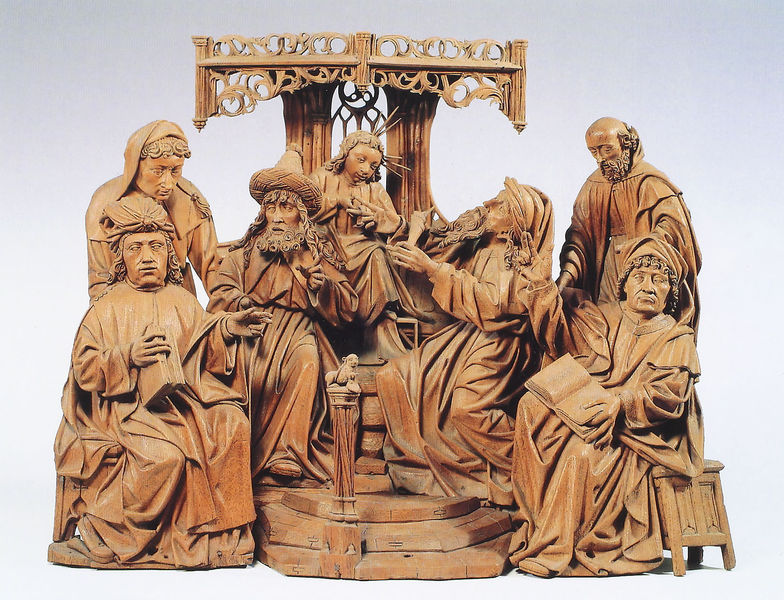
Titel: Relief Christus als Zwölfjähriger im Tempel
Künstler: Henrick Douwerman
Standort: Kalkar, Nikolaikirche (EU - D - NRW)
Schlagwörter: holz, gelehrte, schnitzerei, christus, jesus, tempel, holzskulptur